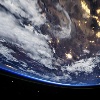
Label: cloud